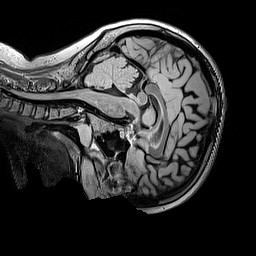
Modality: FLAIR
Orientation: sagittal
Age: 10
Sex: female
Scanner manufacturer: siemens
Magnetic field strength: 3 T
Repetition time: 5 s
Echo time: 0.388 s